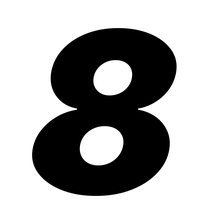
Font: Inter-Italic_Black_Italic